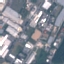
Label: Industrial